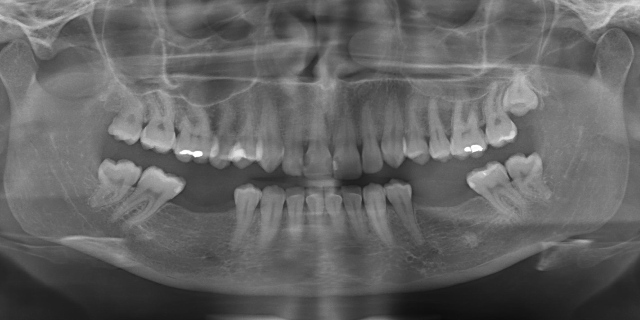
adult